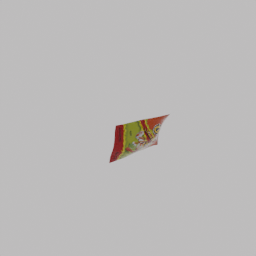
Label: nature